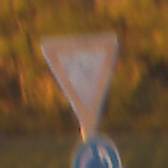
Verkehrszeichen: VorfahrtGewaehren
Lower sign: Kreisverkehr
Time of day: Night
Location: Outdoor (Suburban)
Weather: PartlyCloudy
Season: NotSpecified
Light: Artificial